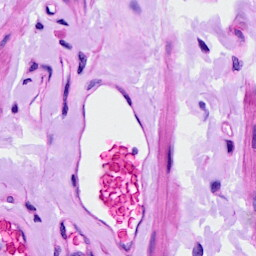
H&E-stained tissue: Ovarian